Question: I know this is a rather simple question, but I can't figure it out for the life of me. I have two links which I've applied a background image to. Here's what it currently looks like (apologies for the shadow, just a rough sketch of a button):

However, I want those two buttons to be side by side. I can't really figure out what needs to be done with the alignment.
'''
<div id="dB"}>
<a href="http://notareallink.com" title="Download" id="buyButton">Download</a>
</div>
<div id="gB">
<a href="#" title="Gallery" onclick="$j('#galleryDiv').toggle('slow');return false;" id="galleryButton">Gallery</a>
</div>
'''
'''
#buyButton {
background: url("assets/buy.png") 0 0 no-repeat;
display:block;
height:80px;
width:232px;
text-indent:-9999px;
}
#buyButton:hover{
width: 232px;
height: 80px;
background-position: -232px 0;
}
#buyButton:active {
width: 232px;
height: 80px;
background-position: -464px 0;
}
#galleryButton {
background: url("images/galleryButton.png") 0 0 no-repeat;
display:block;
height:80px;
width:230px;
text-indent:-9999px;
}
#galleryButton:hover{
width: 230px;
height: 80px;
background-position: -230px 0;
}
#galleryButton:active {
width: 230px;
height: 80px;
background-position: -460px 0;
}
'''
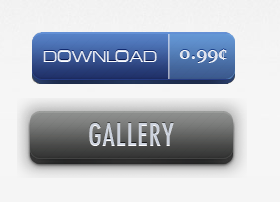
Answer: Apply 'float:left;' to both of your divs should make them stand side by side.